Field crop: maize
Growth stage: 2
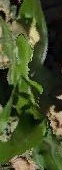
Species: maize